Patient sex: F
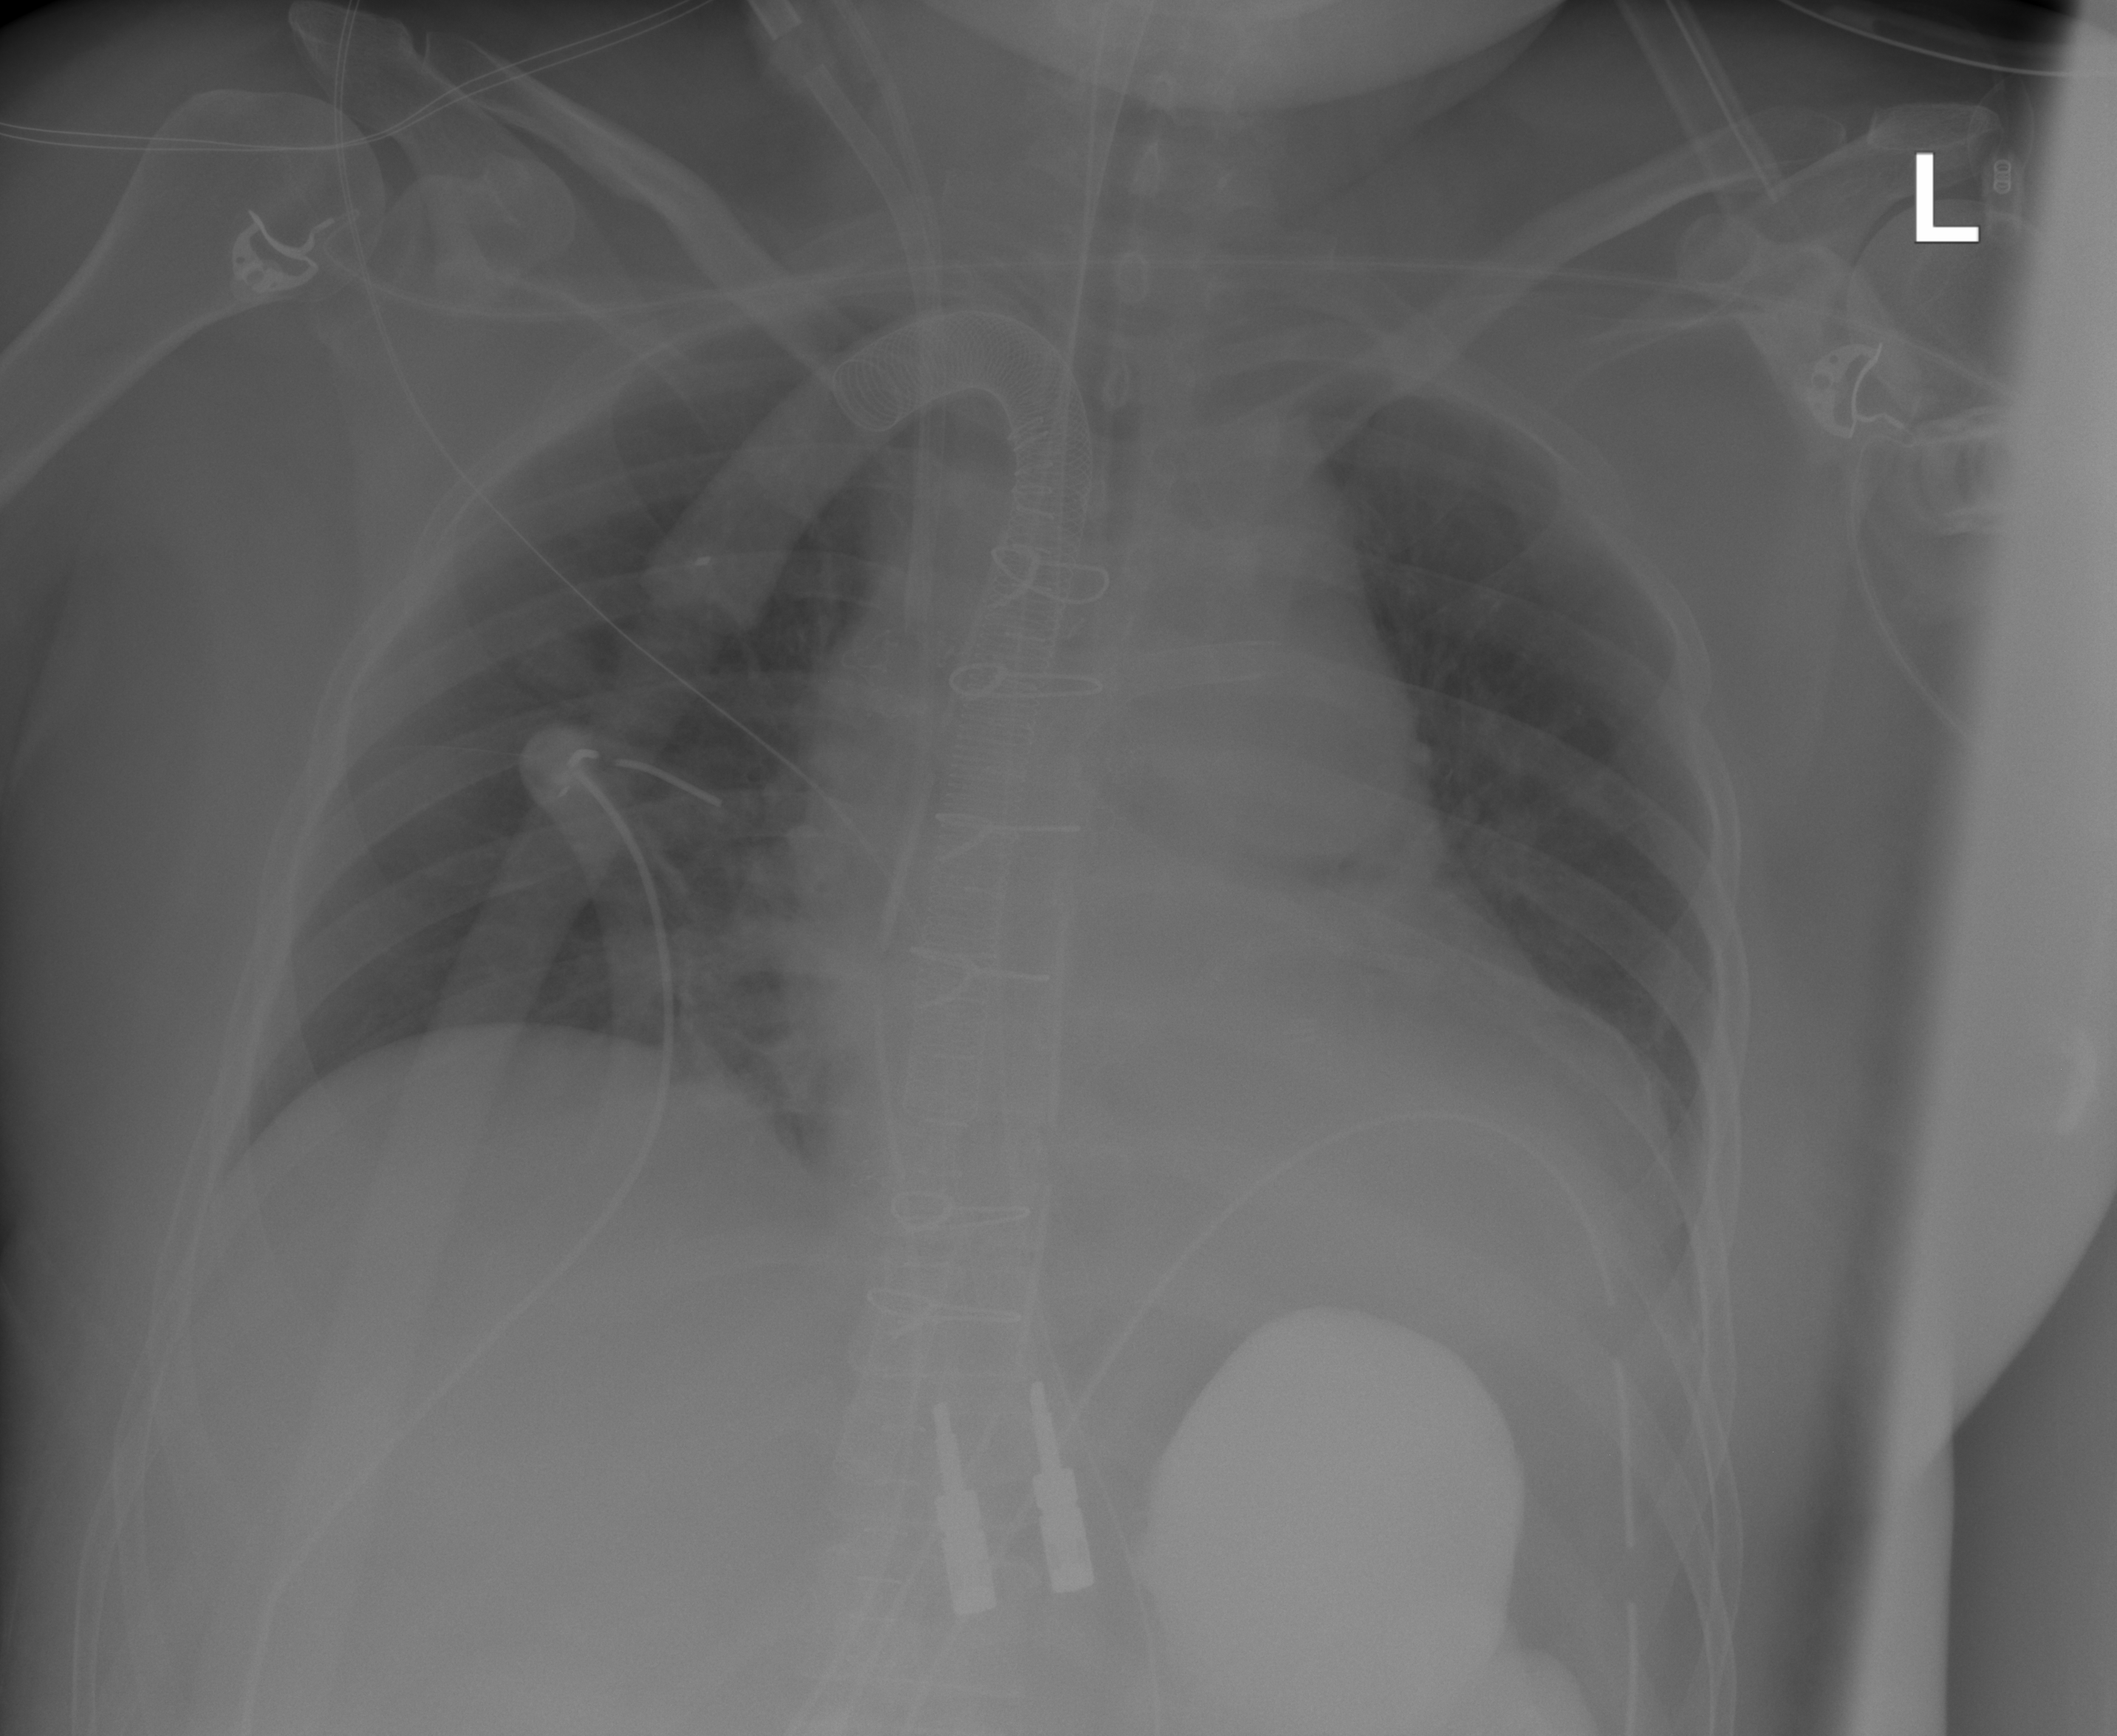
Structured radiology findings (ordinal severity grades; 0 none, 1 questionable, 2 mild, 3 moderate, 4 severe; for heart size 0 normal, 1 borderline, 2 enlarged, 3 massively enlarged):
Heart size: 2
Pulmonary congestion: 0
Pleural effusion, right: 0
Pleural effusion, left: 2
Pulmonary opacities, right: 0
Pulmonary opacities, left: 0
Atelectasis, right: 2
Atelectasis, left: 2